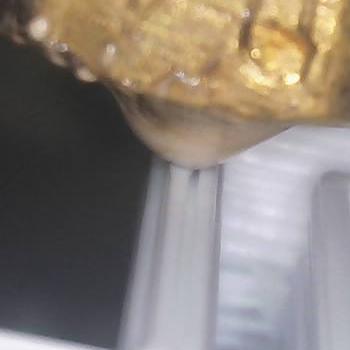
Flow rate: 66%